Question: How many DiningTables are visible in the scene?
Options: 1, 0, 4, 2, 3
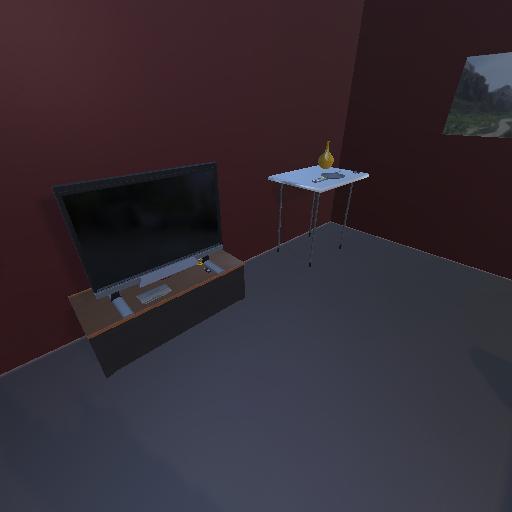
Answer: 1